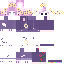
A female human skin with pale skin, wearing brown long hair dressed in a blue hoodie and black pants, featuring a closed mouth.